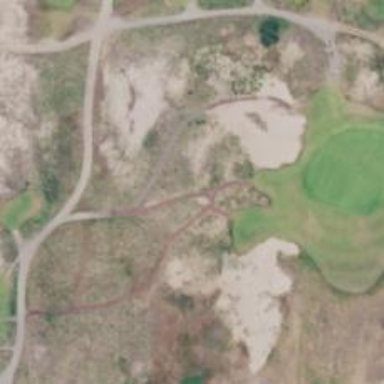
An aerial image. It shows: Path used for both walking and golf.